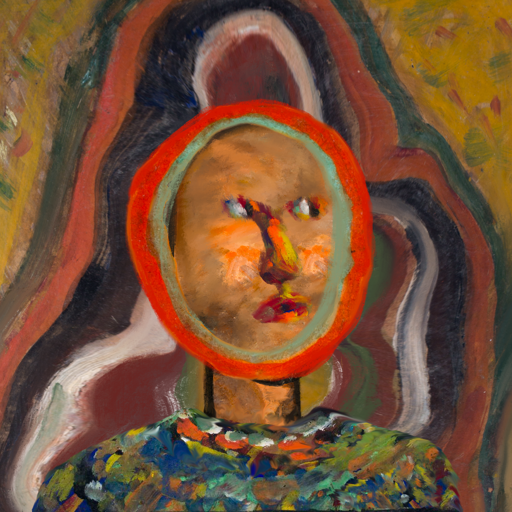
Background: AfterRaid, Head And Neck Side: Gypsy_Queen, Face Side: An_Impression, Bust: An_Impression, Hair Side: Sisters, Head Accessory: Blank, Second Necklace: Blank, Necklace: Blank, Baby: Blank